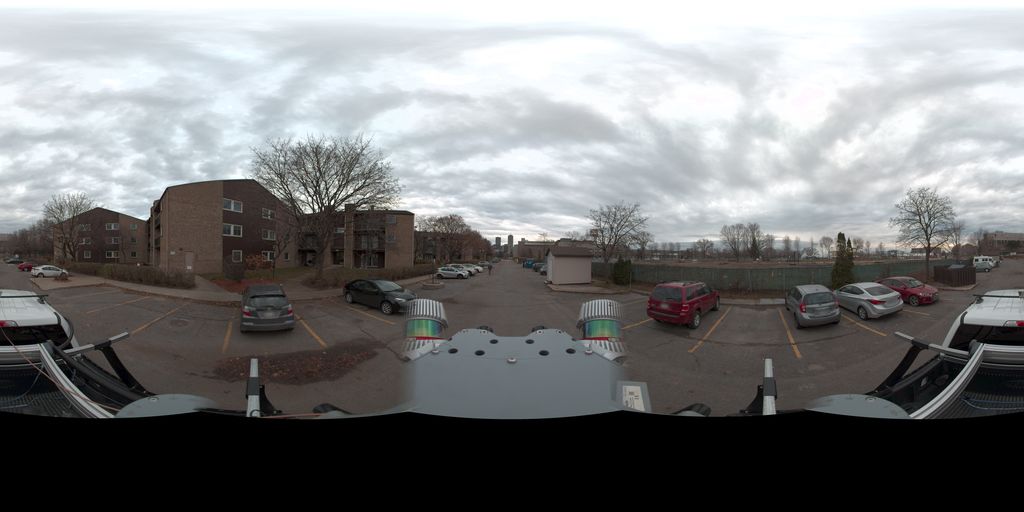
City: quebec_city